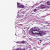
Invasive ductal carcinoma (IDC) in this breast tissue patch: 0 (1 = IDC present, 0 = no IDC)